Aerial crown-view tile of a tropical tree (Barro Colorado Island, Panama), acquired 20241216:
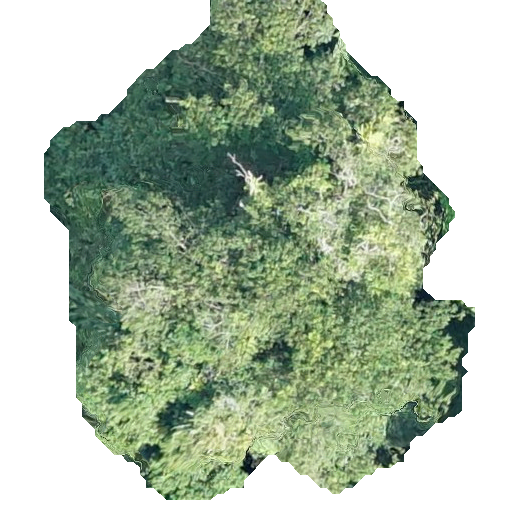
Species: Hura crepitans
GBIF accepted scientific name: Hura crepitans
Crown area: 226.978 m²